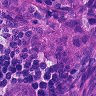
Metastatic tissue present: yes